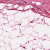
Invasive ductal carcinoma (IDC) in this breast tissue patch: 0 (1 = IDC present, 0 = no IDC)